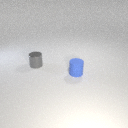
small gray metal cylinder behind small blue rubber cylinder